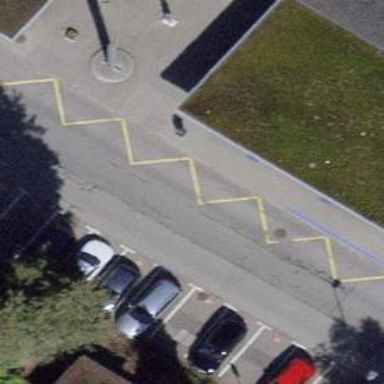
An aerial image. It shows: Bus stop with designated stop position for public transport.